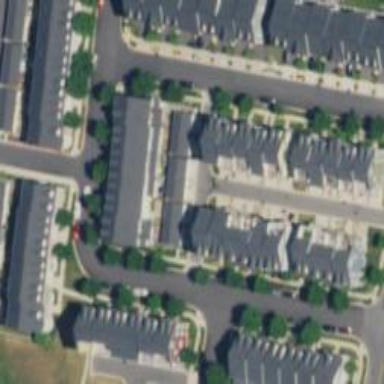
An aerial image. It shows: Alley with asphalt surface designated as service road.